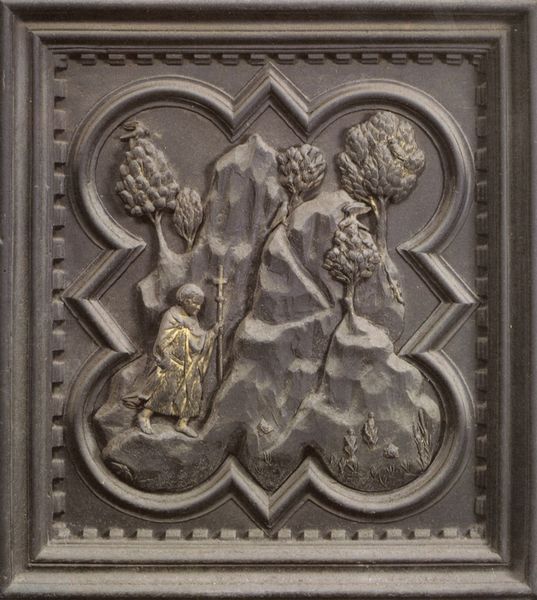
Titel: Südportal
Künstler: Andrea Pisano
Standort: Florenz, Baptisterium (EU - I - Toskana)
Schlagwörter: baum, berg, felsen, mann, vogel, bäume, holz, tür, weg, bibel, mensch, rahmen, stein, natur, gold, relief, stab, berge, fels, gebirge, bronze, plastik, kreuz, wandern, barfuß, fliese, gravur, schnitzerei, mittelalter, priester, mönch, kraut, hirte, quadrat, viereck, klee, quadratisch, ghiberti, vierpass, schnitzkunst, pilger, steinplatte, kreiz, holu, pisano, rahmne, ornament+